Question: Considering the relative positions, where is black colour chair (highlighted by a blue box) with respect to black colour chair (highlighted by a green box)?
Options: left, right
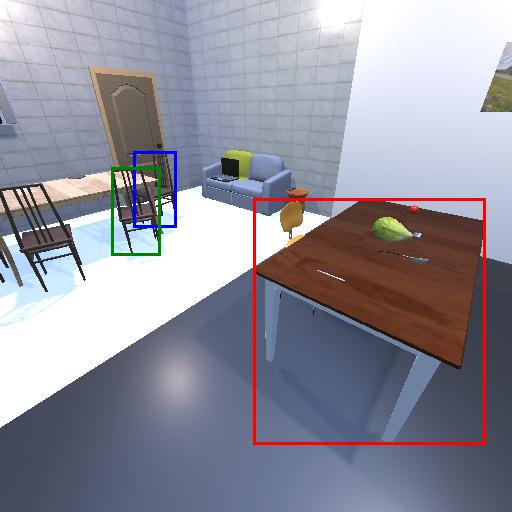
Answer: left